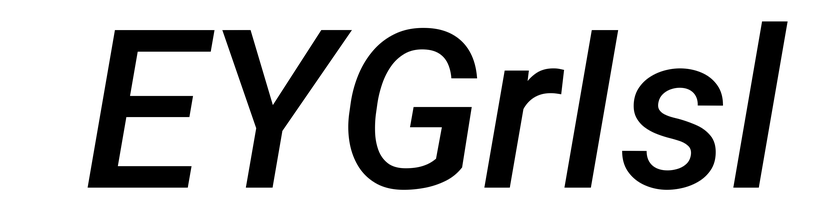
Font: Roboto-Italic_Medium_Italic